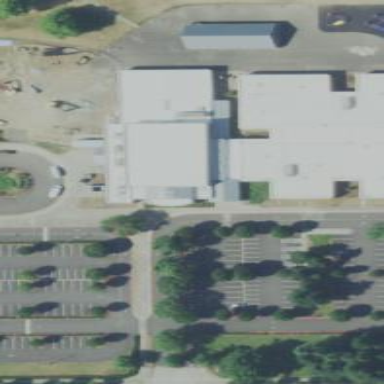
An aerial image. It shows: School building.